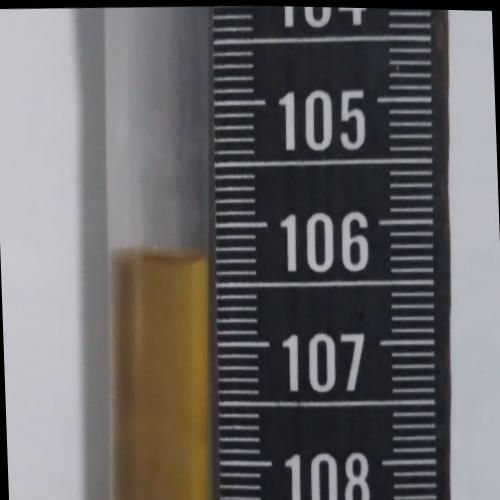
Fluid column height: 106.3 cm